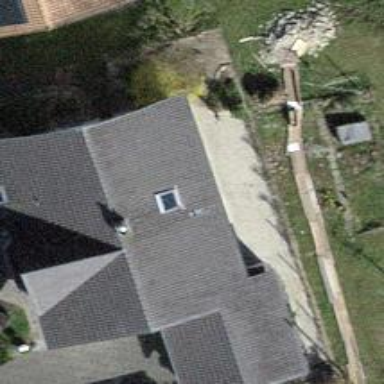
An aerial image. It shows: Building with tile roof.